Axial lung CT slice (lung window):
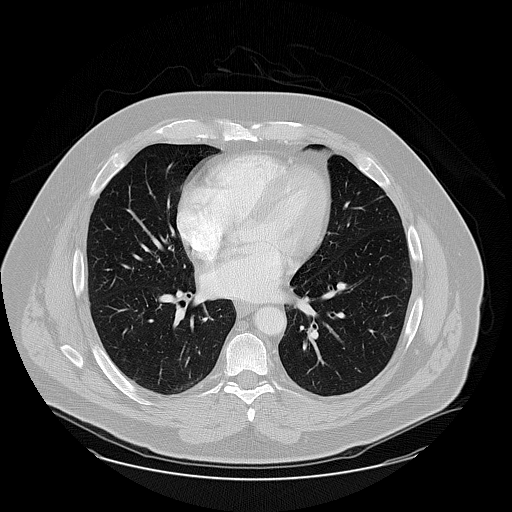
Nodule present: no